Question: I'm looking for the exact value of epsilon to run the 'DBSCAN' clustering algorithm.
Here's the 'KNN' distance plot.

This chart has two flex points. I need the second flex point. I'm using the following code:
'''
# evaluate kNN distance
dist <- dbscan::kNNdist(iris, 4)
# order result
dist <- dist[order(dist)]
# scale
dist <- dist / max(dist)
# derivative
ddist <- diff(dist) / ( 1 / length(dist))
# get first point where derivative is higher than 1
knee <- dist[length(ddist)- length(ddist[ddist > 1])]
'''
How can improve my code to get second point where derivative is higher than 1?
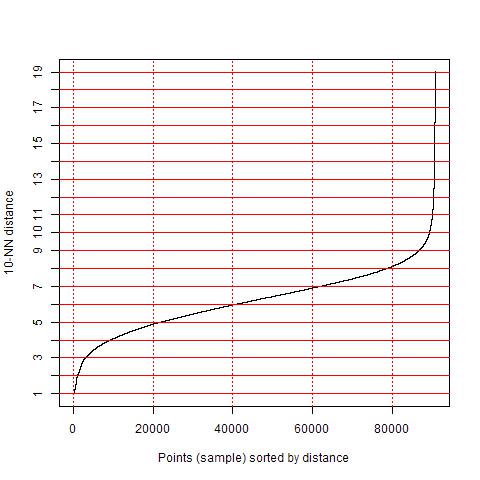
Answer: Sorry, can't reproduce your code (perhaps because of package version conflict), but it seems that 'which' function would help you to find all positions, where 'ddist > 1': 'which(ddist > 1)'